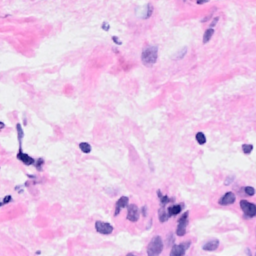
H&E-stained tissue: Breast